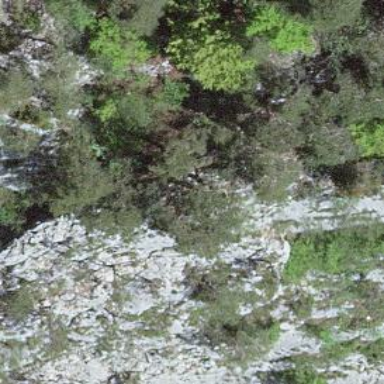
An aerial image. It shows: Natural cliff.